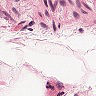
Metastatic tissue present: no